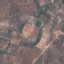
Land use / land cover class: PermanentCrop